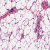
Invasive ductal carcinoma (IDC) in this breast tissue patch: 1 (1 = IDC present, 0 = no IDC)